Question: I am a brand new developer working on a small project and have come across an issue with my coding and the grid system of bootstrap 3.
This is how the site is being displayed. If u look you see the chat box is being pushed to under the video player. I would like the chat box to sit beside the video player.

This is my HTML and my CSS. It's messy I know. I will work on making it clean tommorow.
Dedication.gg - Home
}
}
'''
<body id="padding" background="images/bgimage.jpg" style="max-width:200px ">
<!--Header---->
<div class="container-fluid">
<div class="navbar navbar-inverse navbar-fixed-top navbar-inner pull-left" id="header">
<div class="container">
<div class="container pull-left">
</div>
<a href="#" class="navbar-brand pull-left">dedication.gg</a>
<button class="navbar-toggle" data-toggle="collapse" data-target=".navHeaderCollapse">
<span class="icon-bar"></span>
<span class="icon-bar"></span>
<span class="icon-bar"></span>
</button>
<div class="collapse navbar-collapse navHeaderCollapse">
<ul class="nav navbar-nav navbar-right">
<li><a href="#">Blog</a></li>
<li><a href="#">Build orders</a></li>
<li><a href="#">Learning Resources</a></li>
<li> <a href="#" class="glyphicon glyphicon-envelope white align:center"></a></li>
</ul>
</div>
</div>
</div>
<!--End of Header---->
<!--Twitch Video Source --->
<div class="row-fluid" id="center">
<div class="col-lg-pull-6">
<div class="container">
<object type="application/x-shockwave-flash" height="600" width="984" id="live_embed_player_flash" data="http://www.twitch.tv/widgets/live_embed_player.swf?channel=twitchplayspokemon" bgcolor="#000000">
<param name="allowFullScreen" value="true">
<param name="allowScriptAccess" value="always">
<param name="allowNetworking" value="all">
<param name="movie" value="http://www.twitch.tv/widgets/live_embed_player.swf">
<param name="flashvars" value="hostname=www.twitch.tv&amp;channel=twitchplayspokemon&amp;auto_play=true&amp;start_volume=25">
</object>
<a href="http://www.twitch.tv/twitchplayspokemon" style="padding:2px 0px 4px; display:block; width:345px; font-weight:normal; font-size:10px;text-decoration:underline; text-align:center;">Watch live video from TwitchPlaysPokemon on www.twitch.tv</a>
</div>
</div>
<!--End of Twitch Video Source --- Start of Twitch Chat Box--->
<div class="col-sm-pull-6" id="center-chatbox&gt;
&lt;div class=" container"="" "="">
<iframe frameborder="2" scrolling="no" id="chat_embed" src="http://twitch.tv/chat/embed?channel=twitchplayspokemon&amp;popout_chat=true" height="600" width="350"></iframe>
</div>
<!--End of Twitch Chat Box--->
</div>
</div>
<p id="footer-text"> Want a image or video taken down? Contact me through <a href="dedicationsc2@outlook.com">dedicationsc2@outlook.com </a></p>
</body></html>
'''
And here is the CSS.
'''
#header {
border-bottom-width:5px;
border-bottom-color:black;
background-color:#000000;
}
#padding{
padding-top:120px;
padding-left: 90px;
padding-right: 10px;
margin-left: 90px;
position:relative;
background-repeat:no-repeat;
background-attachment:fixed;
}
#padding2 {
padding-top:120px;
padding-left: 10px;
padding-right: 12px;
margin-left:1200px;
position:relative;
}
#time {
color:white;
}
p {
font-family:"Helvetica";
font-size:25px;
color:white;
padding:0px;
}
body {
overflow:visible;
font-family:Helvetica;
font-size:80px;
color:#FFF;
}
white {
color: white;
}
h4 {
font-family:"Helvetica";
font-size:15px;
color:white;
padding:0px;
}
#page-header {
margin-top: 0px;
padding-top: 0px
}
#panel-body {
padding-top: 0px;
margin-top: 0px;
}
#article-text {
color:black;
font-size:10px;
padding: 5px;
}
#sidebar-text {
color:black;
font-size:10px;
padding: 5px;
}
#h3 {
font-family: Trebuchet MS;
}
#datetext {
font-style: italic;
}
#center {
margin-left: 0px;
right: 90px;
}
#center-chatbox {
right: 700px;
}
'''
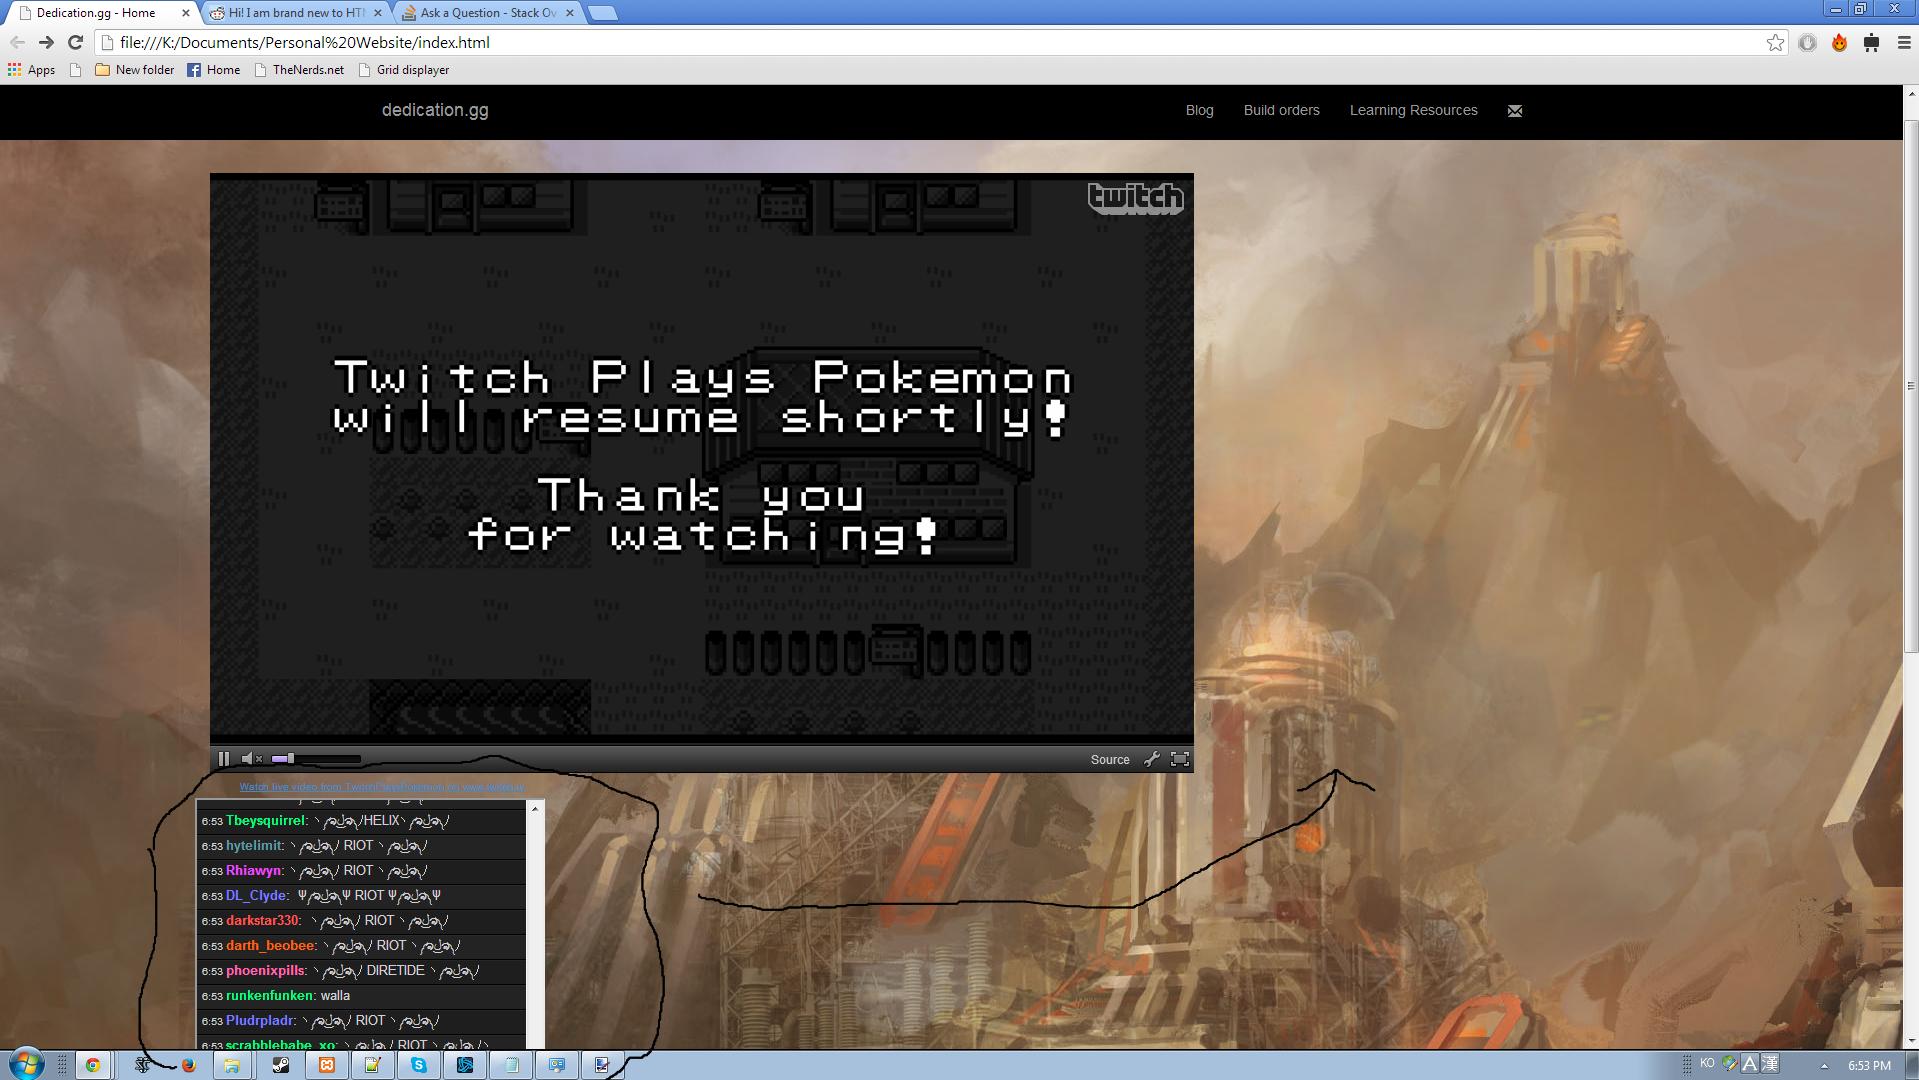
Answer: Hope this works.
'''
<!--Header---->
<div class="container-fluid">
<div class="navbar navbar-inverse navbar-fixed-top navbar-inner pull-left" id="header">
<div class="container">
<div class="container pull-left">
</div>
<a href="#" class="navbar-brand pull-left">dedication.gg</a>
<button class="navbar-toggle" data-toggle="collapse" data-target=".navHeaderCollapse">
<span class="icon-bar"></span>
<span class="icon-bar"></span>
<span class="icon-bar"></span>
</button>
<div class="collapse navbar-collapse navHeaderCollapse">
<ul class="nav navbar-nav navbar-right">
<li><a href="#">Blog</a></li>
<li><a href="#">Build orders</a></li>
<li><a href="#">Learning Resources</a></li>
<li> <a href="#" class="glyphicon glyphicon-envelope white align:center"></a></li>
</ul>
</div>
</div>
</div>
<!--End of Header---->
<!--Twitch Video Source --->
<div class="row" id="center">
<div class="container">
<div class="col-md-6">
<object type="application/x-shockwave-flash" id="live_embed_player_flash" data="http://www.twitch.tv/widgets/live_embed_player.swf?channel=twitchplayspokemon" bgcolor="#000000" height="600" width="500">
<param name="allowFullScreen" value="true">
<param name="allowScriptAccess" value="always">
<param name="allowNetworking" value="all">
<param name="movie" value="http://www.twitch.tv/widgets/live_embed_player.swf">
<param name="flashvars" value="hostname=www.twitch.tv&amp;channel=twitchplayspokemon&amp;auto_play=true&amp;start_volume=25">
</object>
<a href="http://www.twitch.tv/twitchplayspokemon" style="padding:2px 0px 4px; display:block; width:345px; font-weight:normal; font-size:10px;text-decoration:underline; text-align:center;">Watch live video from TwitchPlaysPokemon on www.twitch.tv</a>
</div>
<!--End of Twitch Video Source --- Start of Twitch Chat Box--->
<div class="col-md-6" id="center-chatbox">
<iframe id="chat_embed" src="http://twitch.tv/chat/embed?channel=twitchplayspokemon&amp;popout_chat=true" frameborder="2" height="600" scrolling="no" width="350"></iframe>
</div>
</div>
<!--End of Twitch Chat Box--->
</div>
</div>
<p id="footer-text"> Want a image or video taken down? Contact me through <a href="dedicationsc2@outlook.com">dedicationsc2@outlook.com </a></p>
'''
CSS
'''
#header {
border-bottom-width:5px;
border-bottom-color:black;
background-color:#000000;
}
#padding{
padding-top:120px;
padding-left: 10px;
padding-right: 10px;
margin-left: 10px;
position:relative;
background-repeat:no-repeat;
background-attachment:fixed;
}
#padding2 {
padding-top:120px;
padding-left: 10px;
padding-right: 12px;
margin-left:1200px;
position:relative;
}
#time {
color:white;
}
p {
font-family:"Helvetica";
font-size:25px;
color:white;
padding:0px;
}
body {
overflow:visible;
font-family:Helvetica;
font-size:80px;
color:#FFF;
}
white {
color: white;
}
h4 {
font-family:"Helvetica";
font-size:15px;
color:white;
padding:0px;
}
#page-header {
margin-top: 0px;
padding-top: 0px
}
#panel-body {
padding-top: 0px;
margin-top: 0px;
}
#article-text {
color:black;
font-size:10px;
padding: 5px;
}
#sidebar-text {
color:black;
font-size:10px;
padding: 5px;
}
#h3 {
font-family: Trebuchet MS;
}
#datetext {
font-style: italic;
}
#center {
margin-left: 0px;
}
#center-chatbox {
}
'''